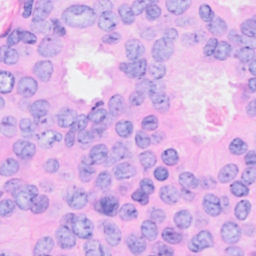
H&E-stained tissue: Breast